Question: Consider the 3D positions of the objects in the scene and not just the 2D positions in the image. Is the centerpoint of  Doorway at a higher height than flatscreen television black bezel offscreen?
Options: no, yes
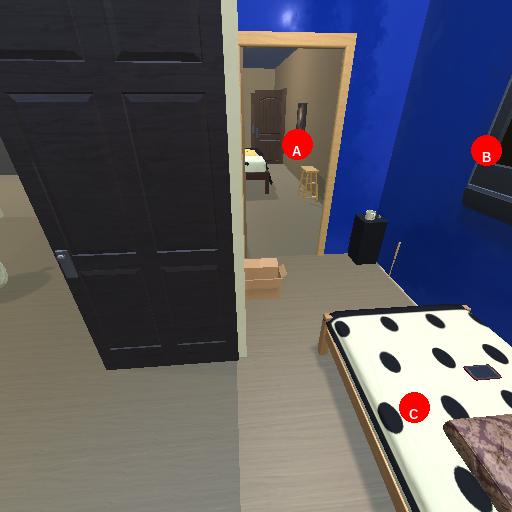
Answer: no